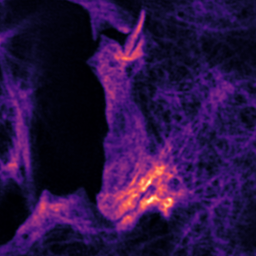
Label: Super-resolution F-actin image